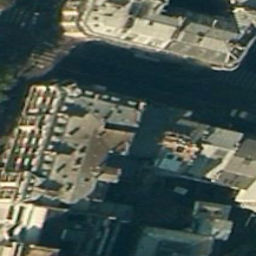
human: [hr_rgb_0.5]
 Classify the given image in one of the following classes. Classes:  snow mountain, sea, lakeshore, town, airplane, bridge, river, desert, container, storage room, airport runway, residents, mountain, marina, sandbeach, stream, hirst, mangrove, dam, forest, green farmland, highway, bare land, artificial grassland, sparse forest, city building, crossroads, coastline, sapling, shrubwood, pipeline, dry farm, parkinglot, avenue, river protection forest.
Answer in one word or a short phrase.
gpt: city building